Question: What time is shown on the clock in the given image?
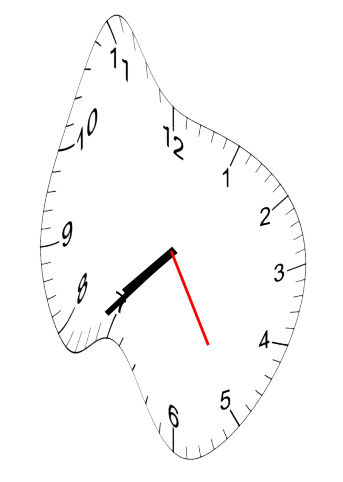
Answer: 07:37:25